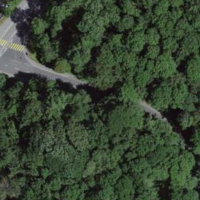
EUNIS habitat code: 53
Species observed at this site:
Fagus sylvatica